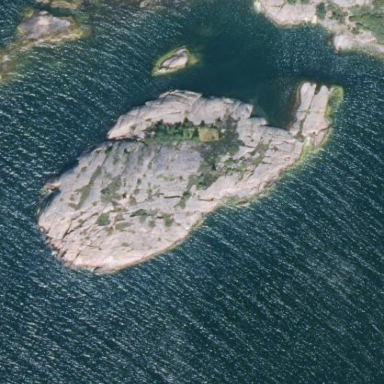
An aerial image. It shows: Island with natural coastline.